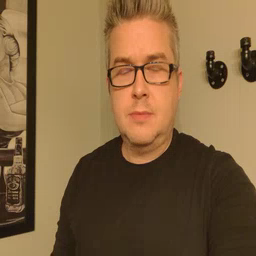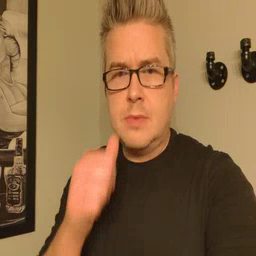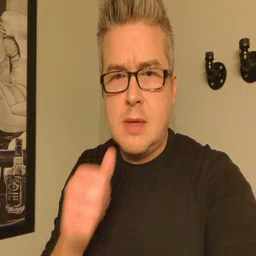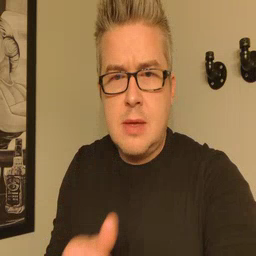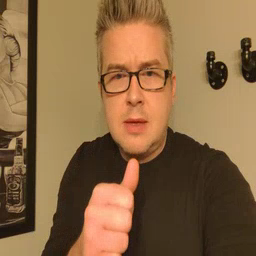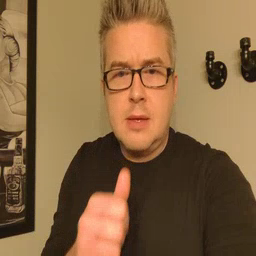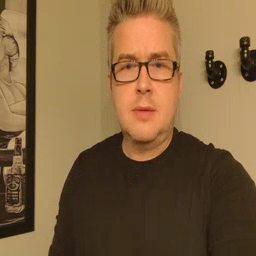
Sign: hide